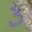
Label: 3